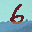
Label: 6